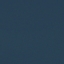
Land use / land cover: SeaLake